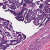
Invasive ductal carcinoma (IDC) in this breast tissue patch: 1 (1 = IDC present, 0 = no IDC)